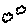
Label: cloud